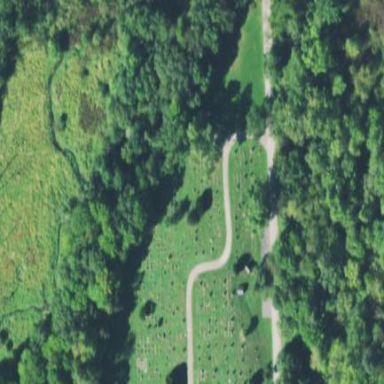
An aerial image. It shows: Graveyard area designated as cemetery.